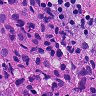
Metastatic tissue present: yes